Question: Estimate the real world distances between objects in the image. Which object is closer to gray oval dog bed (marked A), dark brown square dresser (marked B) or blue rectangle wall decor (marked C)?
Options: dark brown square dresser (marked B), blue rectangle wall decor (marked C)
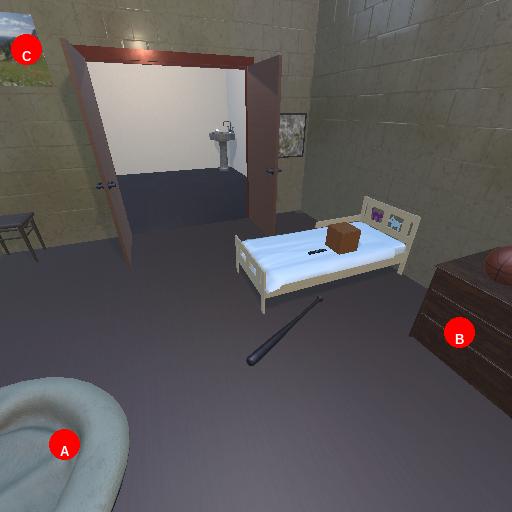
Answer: dark brown square dresser (marked B)